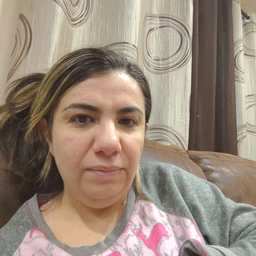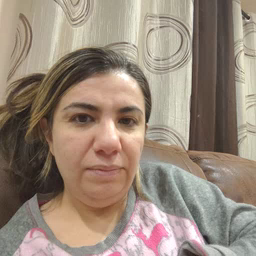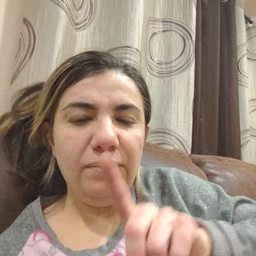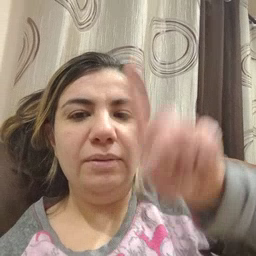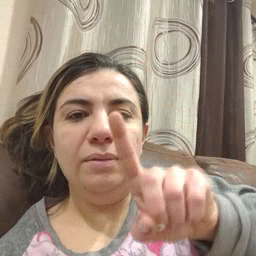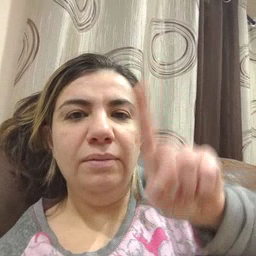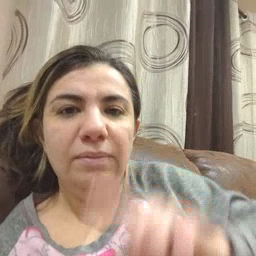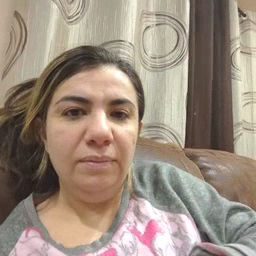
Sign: stairs